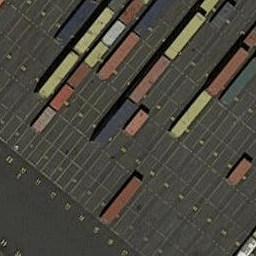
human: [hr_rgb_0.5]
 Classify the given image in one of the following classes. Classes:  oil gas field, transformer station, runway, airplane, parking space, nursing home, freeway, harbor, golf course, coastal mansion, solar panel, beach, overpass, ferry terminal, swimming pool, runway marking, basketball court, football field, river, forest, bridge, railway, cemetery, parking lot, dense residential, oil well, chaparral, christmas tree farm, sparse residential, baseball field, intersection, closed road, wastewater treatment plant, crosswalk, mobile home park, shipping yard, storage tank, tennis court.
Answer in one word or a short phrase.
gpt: shipping yard